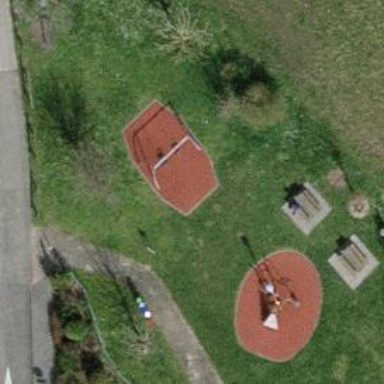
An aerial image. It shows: Playground featuring swings.